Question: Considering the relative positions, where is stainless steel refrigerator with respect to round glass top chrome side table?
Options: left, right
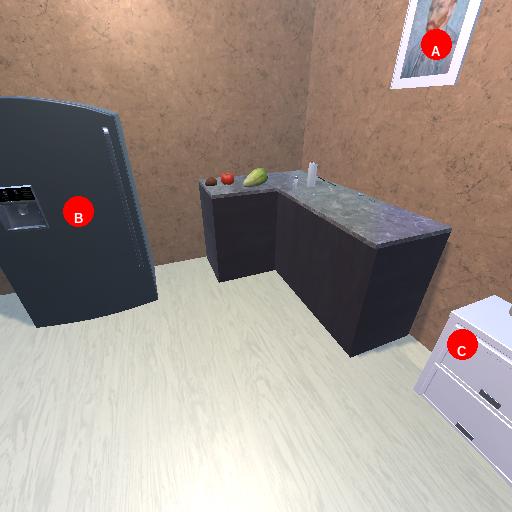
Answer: left